Question: I am trying to make an element container within the main container of my website. To make the element container in a line, I applied 'float:left;' to them. But when I added 'float' to them,the main container shrinks! I tried applying 'clear:both' to the main container, but nothing changes.
CSS :
'''
#main_container
{
clear:both;
margin-top:20px;
padding:20px 10px 30px 15px;
background:#ccc;
}
.element_container
{
float:left;
width:238px;
height:300px;
border:1px solid #000;
}
'''
HTML :
'''
<div id="main_container">
<div class="element_container"></div>
<div class="element_container"></div>
<div class="element_container"></div>
</div>
'''

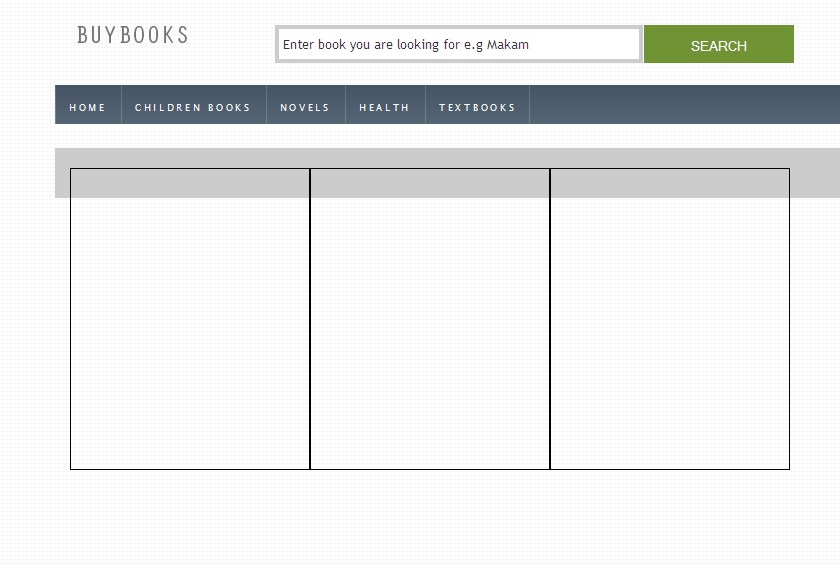
Answer: Try adding:
'''
overflow: auto;
'''
to '#main_container'
As an alternative float clearing method you can use :after, as explained <URL>.